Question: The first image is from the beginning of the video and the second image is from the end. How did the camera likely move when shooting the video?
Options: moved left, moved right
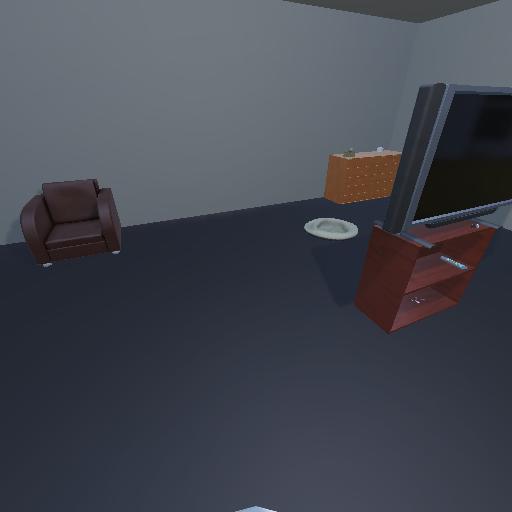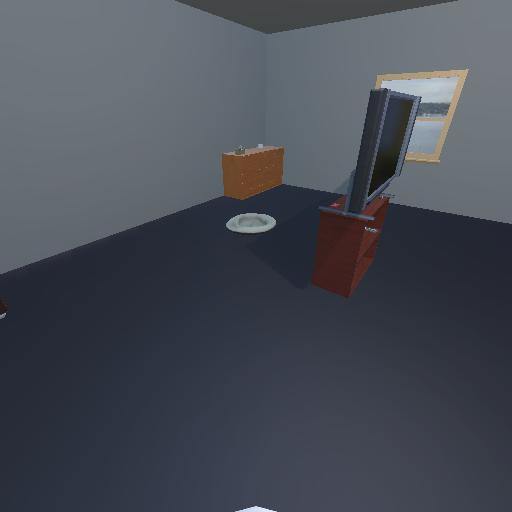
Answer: moved left